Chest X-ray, AP view. Patient: 45 years old, sex F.
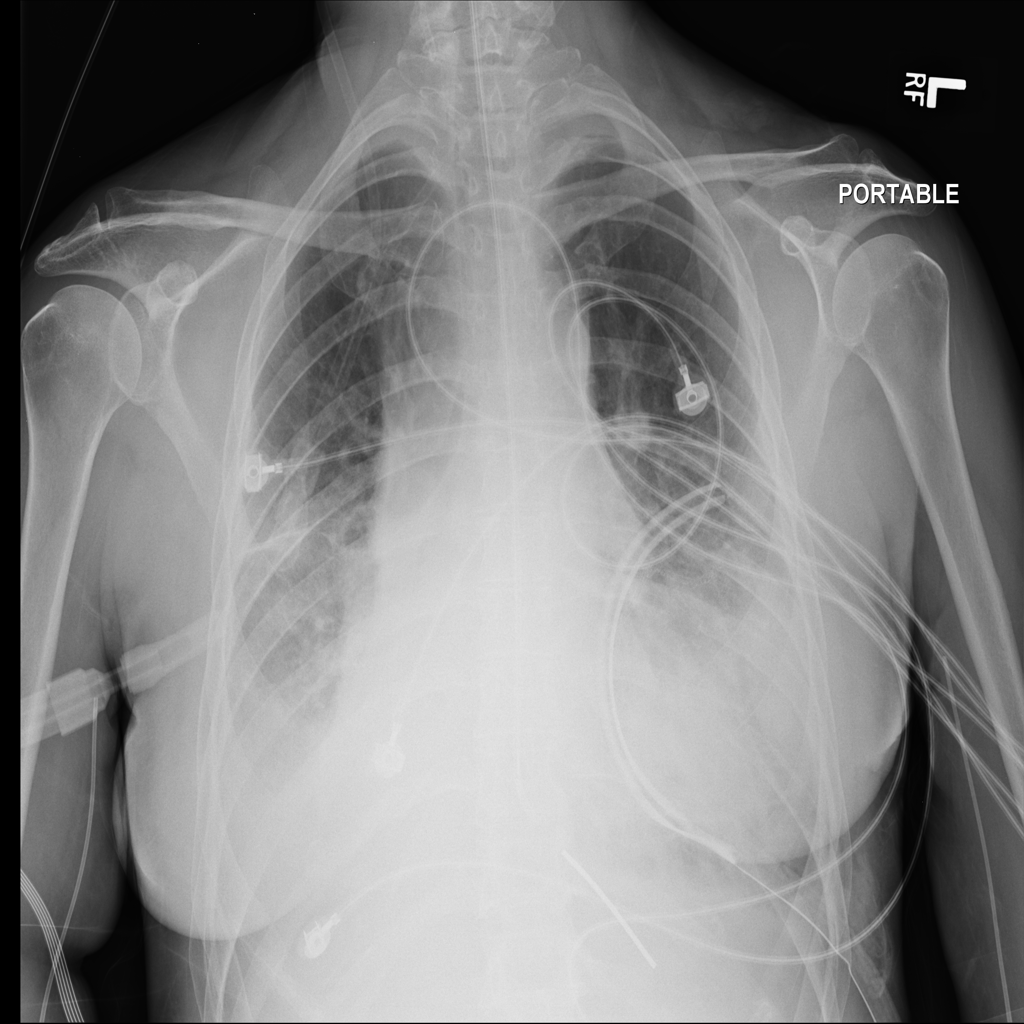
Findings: Effusion, Infiltration